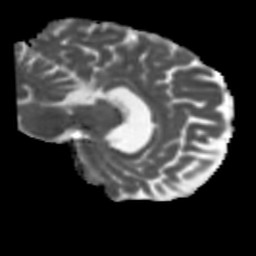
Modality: MD
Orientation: sagittal
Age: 49
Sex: male
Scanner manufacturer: siemens
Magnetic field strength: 3 T
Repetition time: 5.47 s
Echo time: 0.0854 s